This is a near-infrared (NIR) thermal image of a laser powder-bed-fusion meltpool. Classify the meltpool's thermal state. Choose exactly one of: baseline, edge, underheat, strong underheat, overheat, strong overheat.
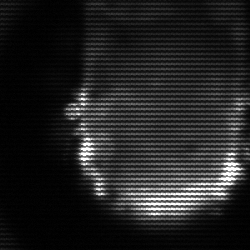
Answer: baseline